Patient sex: M
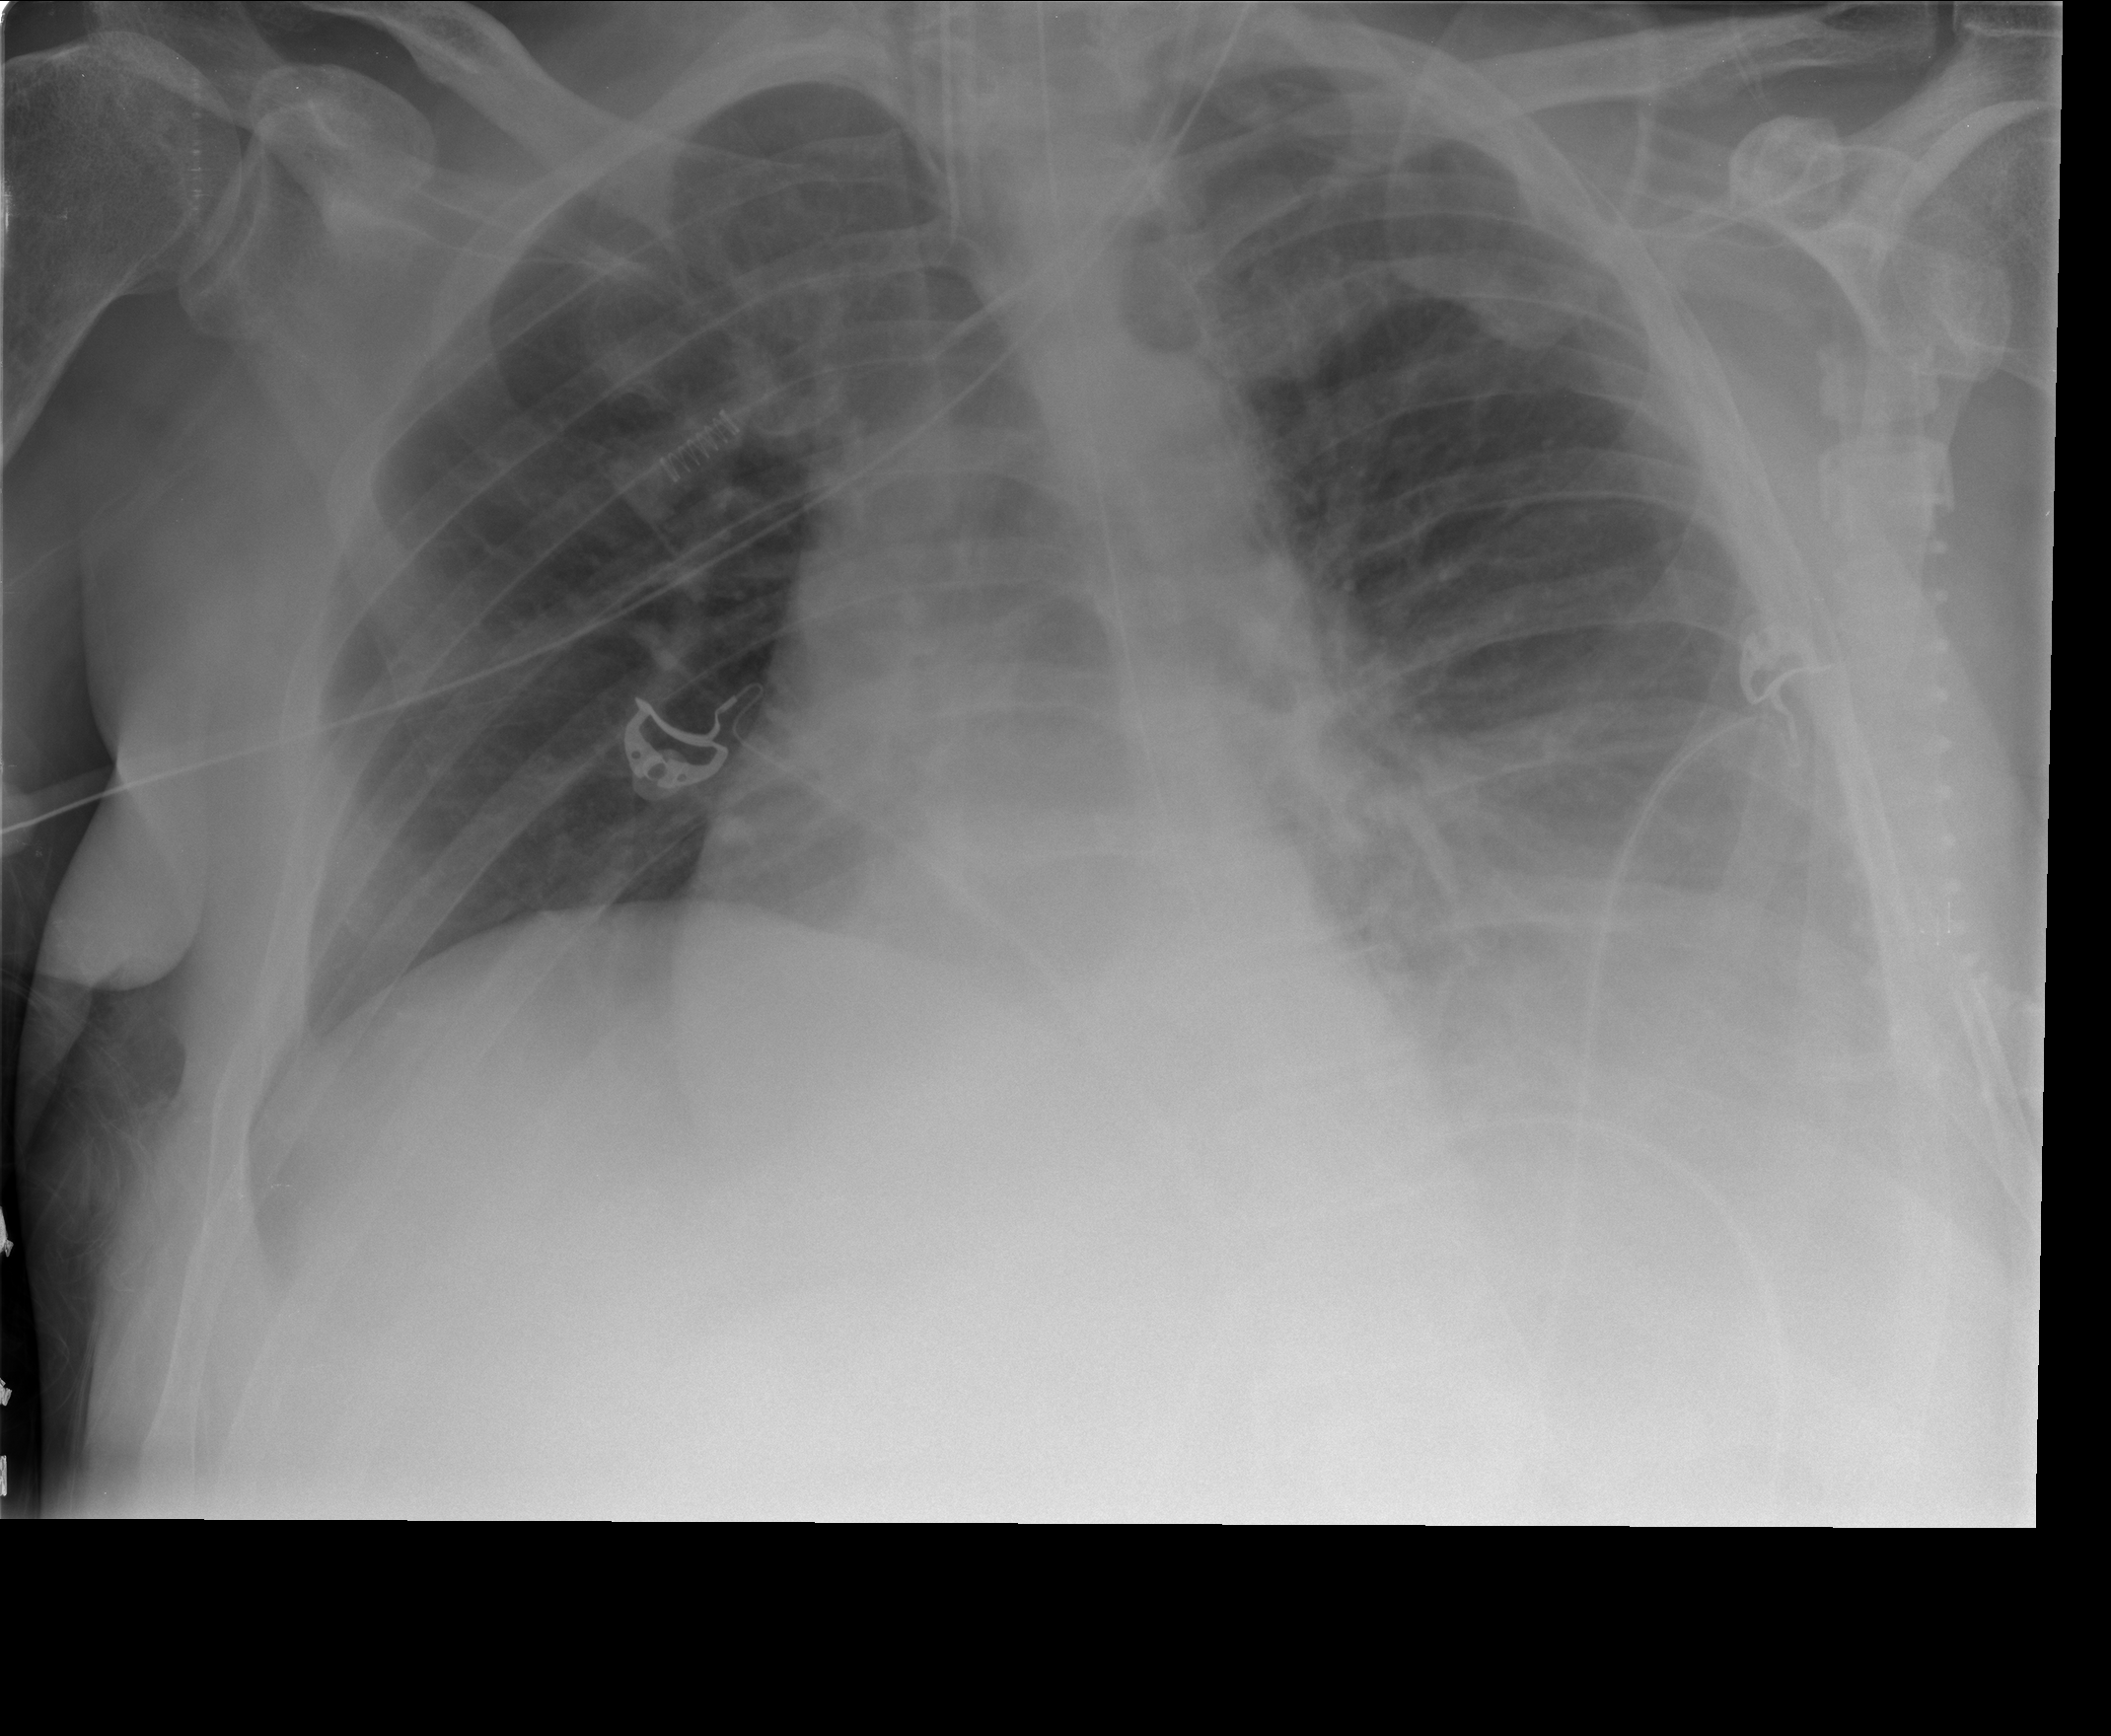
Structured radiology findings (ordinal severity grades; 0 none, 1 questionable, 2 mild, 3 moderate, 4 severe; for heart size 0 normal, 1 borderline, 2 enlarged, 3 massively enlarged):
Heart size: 2
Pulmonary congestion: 3
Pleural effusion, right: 3
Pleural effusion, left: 3
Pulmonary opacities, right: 1
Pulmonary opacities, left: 1
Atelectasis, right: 3
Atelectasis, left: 3